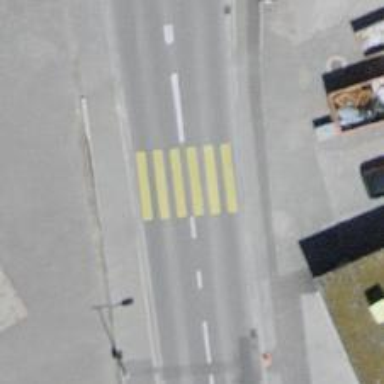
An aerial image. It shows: Marked zebra crossing on the road.